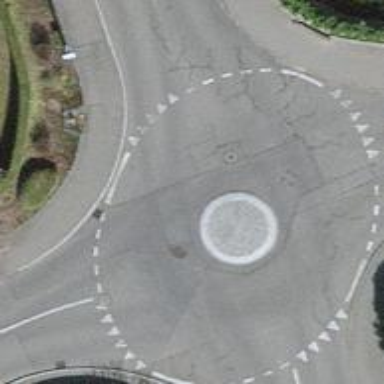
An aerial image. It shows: Roundabout on residential road.